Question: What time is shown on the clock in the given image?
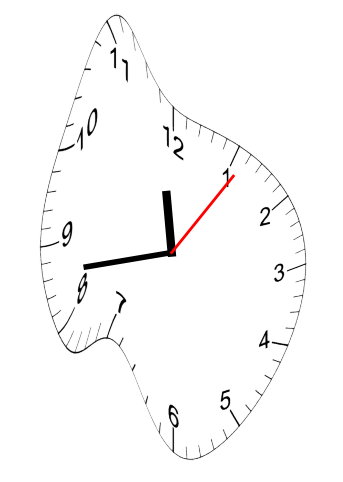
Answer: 11:43:06